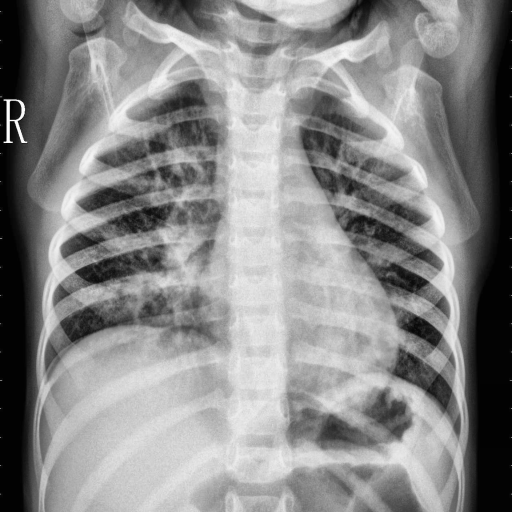
Finding: PNEUMONIA